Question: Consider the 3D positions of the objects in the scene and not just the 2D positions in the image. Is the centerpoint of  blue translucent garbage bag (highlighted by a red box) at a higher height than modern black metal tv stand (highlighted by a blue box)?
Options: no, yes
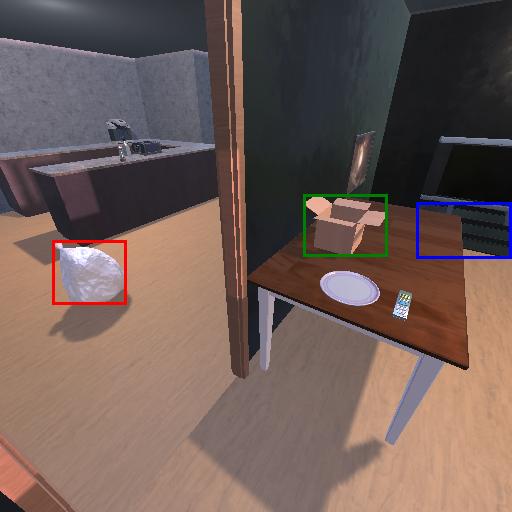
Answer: no